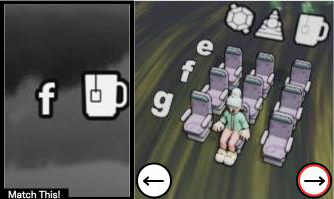
Task: seats
Answer: no